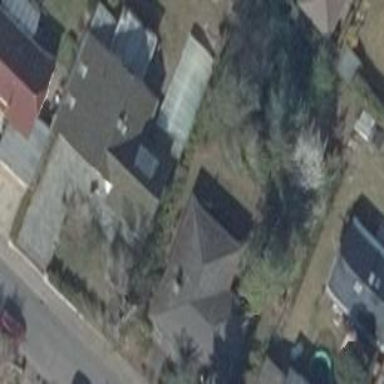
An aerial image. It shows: Detached building with hipped roof.